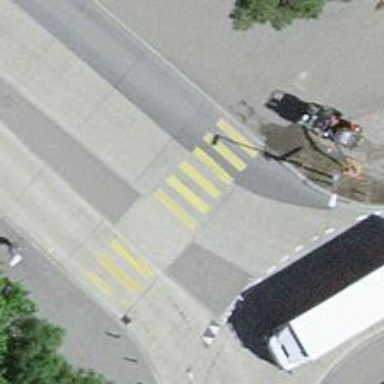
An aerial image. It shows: Uncontrolled road crossing.